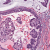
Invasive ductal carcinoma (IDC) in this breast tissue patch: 1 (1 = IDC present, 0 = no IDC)